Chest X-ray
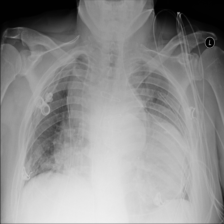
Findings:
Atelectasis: negative
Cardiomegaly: negative
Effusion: negative
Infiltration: negative
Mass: negative
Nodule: negative
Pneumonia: negative
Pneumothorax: negative
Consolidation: negative
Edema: negative
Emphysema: negative
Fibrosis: negative
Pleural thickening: negative
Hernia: negative